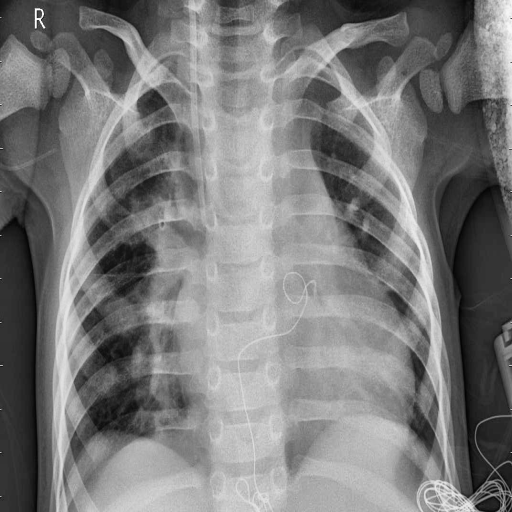
Finding: PNEUMONIA